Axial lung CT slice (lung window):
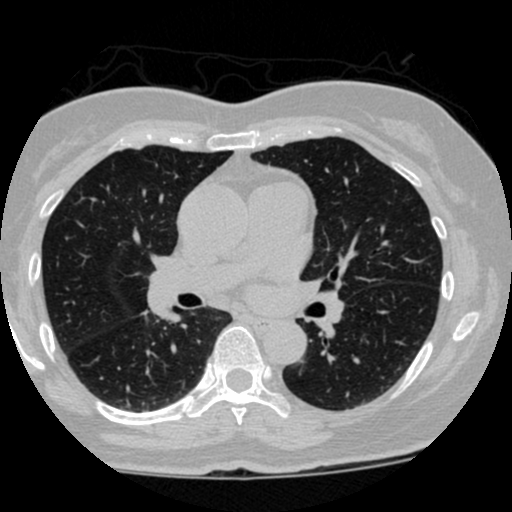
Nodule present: no